Question: I am trying to make a faceted ggplot sorted by two discrete variables on the x axis. The problem is that I would like to have the vertically adjacent entries all touching. Currently there is space between rows based on which levels of the factor are in the top plot vs bottom. sorry this reproducible example is a bit verbose.
'''
npats=20
simsympt=c(id=1,date=1,tx="control",sympt=0)
for(i in 1:npats)
{ days=abs(round(rnorm(1,100,40),0))
id=rep(as.character(i),days)
date=1:days
tx=rep(sample(c("control","treatment"),1),days)
sympt= sample(0:10, days,p=c(12,3,3,2,1,1,1,1,1,1,1),rep=T)
simsympt= rbind(simsympt, cbind(id,date,tx,sympt) )
}
####tidy things up a bit
simsympt=data.frame(simsympt)[-1,]
colnames(simsympt)=c('id','date','tx','level')
simsympt$date=as.numeric(as.character(simsympt$date))
simsympt$level=as.numeric(as.character(simsympt$level))
#simsympt$id=as.numeric(as.character(simsympt$id))
head(simsympt)
##now the important stuff
p <- ggplot(simsympt, aes(x=date,y=id))
p= p + geom_tile(aes(fill=level)) +
facet_grid(tx~.,drop=T,space="free")+
scale_y_discrete(expand=c(0,0),drop=T)
p
'''

All I need is to remove the all the vertical space between rows in both the top and the bottom graph(facet). For example, since id number 15 is in the control group there should not be a row for her in the treatment group.
Thanks,
Seth
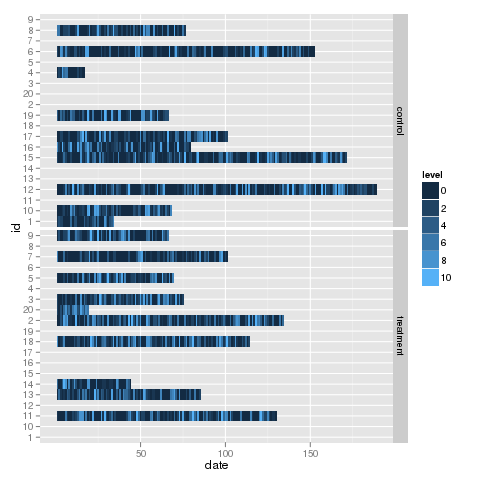
Answer: '''
library("grid")
p + opts(panel.margin=unit(0,"pt"))
'''
EDIT: after further clarification
Removed the wrong space. What you want is to change your 'facet_grid' call to include a 'scales="free"' argument.
'''
p <- ggplot(simsympt, aes(x=date,y=id))
p= p + geom_tile(aes(fill=level)) +
facet_grid(tx~.,drop=T,space="free",scales="free")+
scale_y_discrete(expand=c(0,0),drop=T)
'''